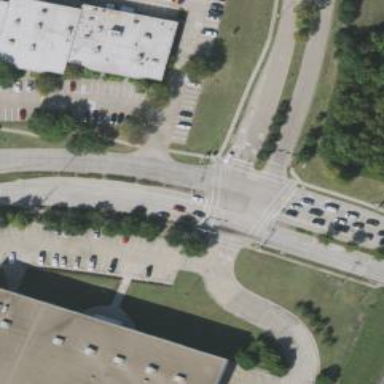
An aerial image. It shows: Secondary road with separate sidewalks.